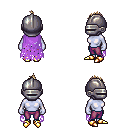
a pixel art fantasy rpg character, female body template, dark elf, purple skin, maroon tattered cape, magenta pants, white blonde mohawk hairstyle, metal helm, gold boots, four views (front, back, left, right), 2x2 character sprite sheet, small pixel art, hard edges, no anti-aliasing